Question: I am trying to fit a model to match a specific curve. The curve has to be plotted on a log10 scale to be meaningful.
Libraries:
'''
library(data.table)
library(ggplot2)
library(minpack.lm)
'''
The data:
'''
selected_data <- structure(list(shear_rate = c(1000, 794.329, 630.957, 501.187, 398.107, 316.228, 251.189, 199.527, 158.488, 125.893, 100, 79.4327, 63.0956, 50.1188, 39.8107, 31.6228, 25.1188, 19.9526, 15.8489, 12.5893, 10, 7.94327, 6.30959, 5.01187, 3.98106, 3.16227, 2.51188, 1.99526, 1.58489, 1.25892, 0.999992, 0.794326, 0.630961, 0.501198, 0.39811, 0.31623, 0.251185, 0.199522, 0.158491, 0.125895, <PHONE>, <PHONE>, <PHONE>, <PHONE>, <PHONE>, <PHONE>, <PHONE>, <PHONE>, <PHONE>, <PHONE>, 0.<PHONE>, 0.<PHONE>, 0.<PHONE>, <PHONE>, 0.<PHONE>, 0.<PHONE>, 0.<PHONE>, 0.<PHONE>, <PHONE>, <PHONE>, 0.000999712, 0.000792728, 0.<PHONE>, 0.000508155, 0.000395346, 0.000317991, 0.000249344, 0.000196793, 0.000160254, 0.000127184, 0.000104187, 8.23117e-05, 6.47387e-05, 4.92171e-05, 4.36566e-05, 3.17533e-05, 1.73707e-05, 1.96217e-05, 7.36872e-06, 1.29909e-05, 1.1677e-05, 1.02765e-05, 8.38507e-06, 7.018e-06, 2.97303e-06, 1.43835e-06, 6.66051e-06), viscosity = c(0.078019, <PHONE>, <PHONE>, 0.110653, 0.125792, 0.142472, 0.160574, 0.180504, 0.202741, 0.228238, 0.257929, 0.293168, 0.334648, 0.383216, 0.440372, 0.508067, 0.588533, 0.684139, 0.798329, 0.934592, 1.09783, 1.29358, 1.52916, 1.81312, 2.15566, 2.57134, 3.07472, 3.68667, 4.43435, 5.34438, 6.45903, 7.82502, 9.50057, 11.5573, 14.0901,17.2101, 21.056, 25.8055, 31.6732, 38.9193, 47.895, 58.9914,72.7054, 89.6858, 110.719, 136.708, 168.881, 208.623, 258.156, 319.473, 395.938, 490.966, 610.17, 759.098, 944.226, 1177.97, 1472.51, 1837.24, 2301.57, 2880.84, 3609.73, 4529.95, 5655.8, 7014.35, 8985.18, 11142.5, 14172.5, 17910.1, 21937.4, 27576.4, 33589.4, 42421.1, 53821.7, 70652.6, 79480.7, 109057, 199001, 175881, 467589, 264795, 294139, 333755, 408477, 487371, <PHONE>, <PHONE>, 511717),
sample_name = c("x", "x", "x", "x", "x", "x", "x", "x", "x","x", "x", "x", "x", "x", "x", "x", "x", "x", "x", "x", "x", "x", "x", "x", "x", "x", "x", "x", "x", "x", "x", "x", "x", "x", "x", "x", "x", "x", "x", "x", "x", "x", "x", "x", "x", "x", "x", "x", "x", "x", "x", "x", "x", "x", "x", "x", "x", "x", "x", "x", "x", "x", "x", "x", "x", "x", "x", "x", "x", "x", "x", "x", "x", "x", "x", "x", "x", "x", "x", "x", "x", "x", "x", "x", "x", "x", "x")), .Names = c("shear_rate", "viscosity", "sample_name"), class = c("data.table", "data.frame"), row.names = c(NA, -87L))
'''
The model:
'''
fitted_models <- lapply(split(selected_data, by = "sample_name"), function(d) {
d <- d[order(shear_rate)]
start_viscosity_zero <- mean(d[seq(5), viscosity])
start_viscosity_inf <- mean(d[seq(nrow(d) - 5, nrow(d)), viscosity])
d[, start_viscosity := (start_viscosity_zero - viscosity) / (viscosity - start_viscosity_inf)]
m1 <- lm(log(start_viscosity) ~ log(shear_rate), data = d)
start_C <- (coef(m1)[[1]])^(1/coef(m1)[[2]])
start_m <- coef(m1)[[2]]/10
nlsLM(viscosity ~ C * (shear_rate)^(m-1) + viscosity_inf,
data = d,
start = list(viscosity_inf = 24, C = 0.11, m = 0.4))
})
'''
Some in between code:
'''
selected_data[, prediction := predict(fitted_models[[ .BY[["sample_name"]] ]], .SD), by = "sample_name"]
'''
The plot:
'''
p <- ggplot(data = selected_data, aes(x = shear_rate, y = viscosity, group = sample_name, colour = sample_name))
p <- p + geom_point()
p <- p + geom_line(aes(y = prediction))
p <- p + coord_trans(x = "log10", y = "log10")
p <- p + scale_colour_discrete("Sample")
p <- p + scale_fill_discrete(guide = FALSE)
p
'''
This code gives me something like the following plot (the code above produces the graph only for one sample though, and is simplified):

You can see my problem straight away. The 'wandering off' of the prediction curve is due to the log axis, I know that. But how do I alter this line so that it will graphically fit?
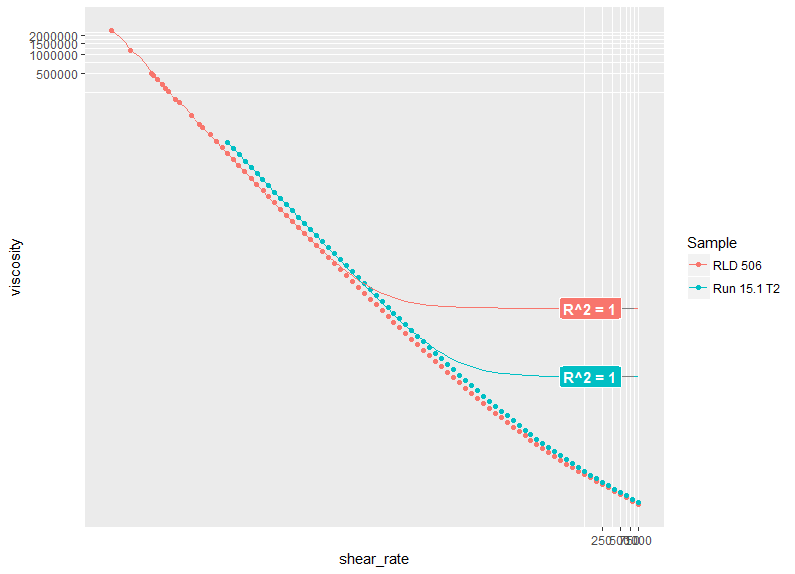
Answer: Your problem is not a visualization problem. The problem is that you fit in linear scale and expect the plot to look good in log scale. That just doesn't work. (And in general, fitting in linear scale is not a good idea for data that vary on a log scale.)
Simple example:
'''
# create exponential decay data
set.seed(342)
x <- seq(0, 10, by = .5)
y <- exp(-x) * rnorm(length(x), mean = 1, sd = .3)
d <- data.frame(x, y)
# fit model to data
model <- nls(y ~ a*exp(-b*x), data = d, start = list(a = 1, b = 1))
# visualize in linear scale---looks good
xpred <- seq(0, 10, by = .1)
ypred <- predict(model, data.frame(x = xpred))
ggplot(d, aes(x, y)) + geom_point() +
geom_line(data = data.frame(x = xpred, y = ypred))
'''
<URL>
'''
# visualize in log scale---oops
ggplot(d, aes(x, y)) + geom_point() +
geom_line(data = data.frame(x = xpred, y = ypred)) + scale_y_log10()
'''
<URL>